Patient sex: M
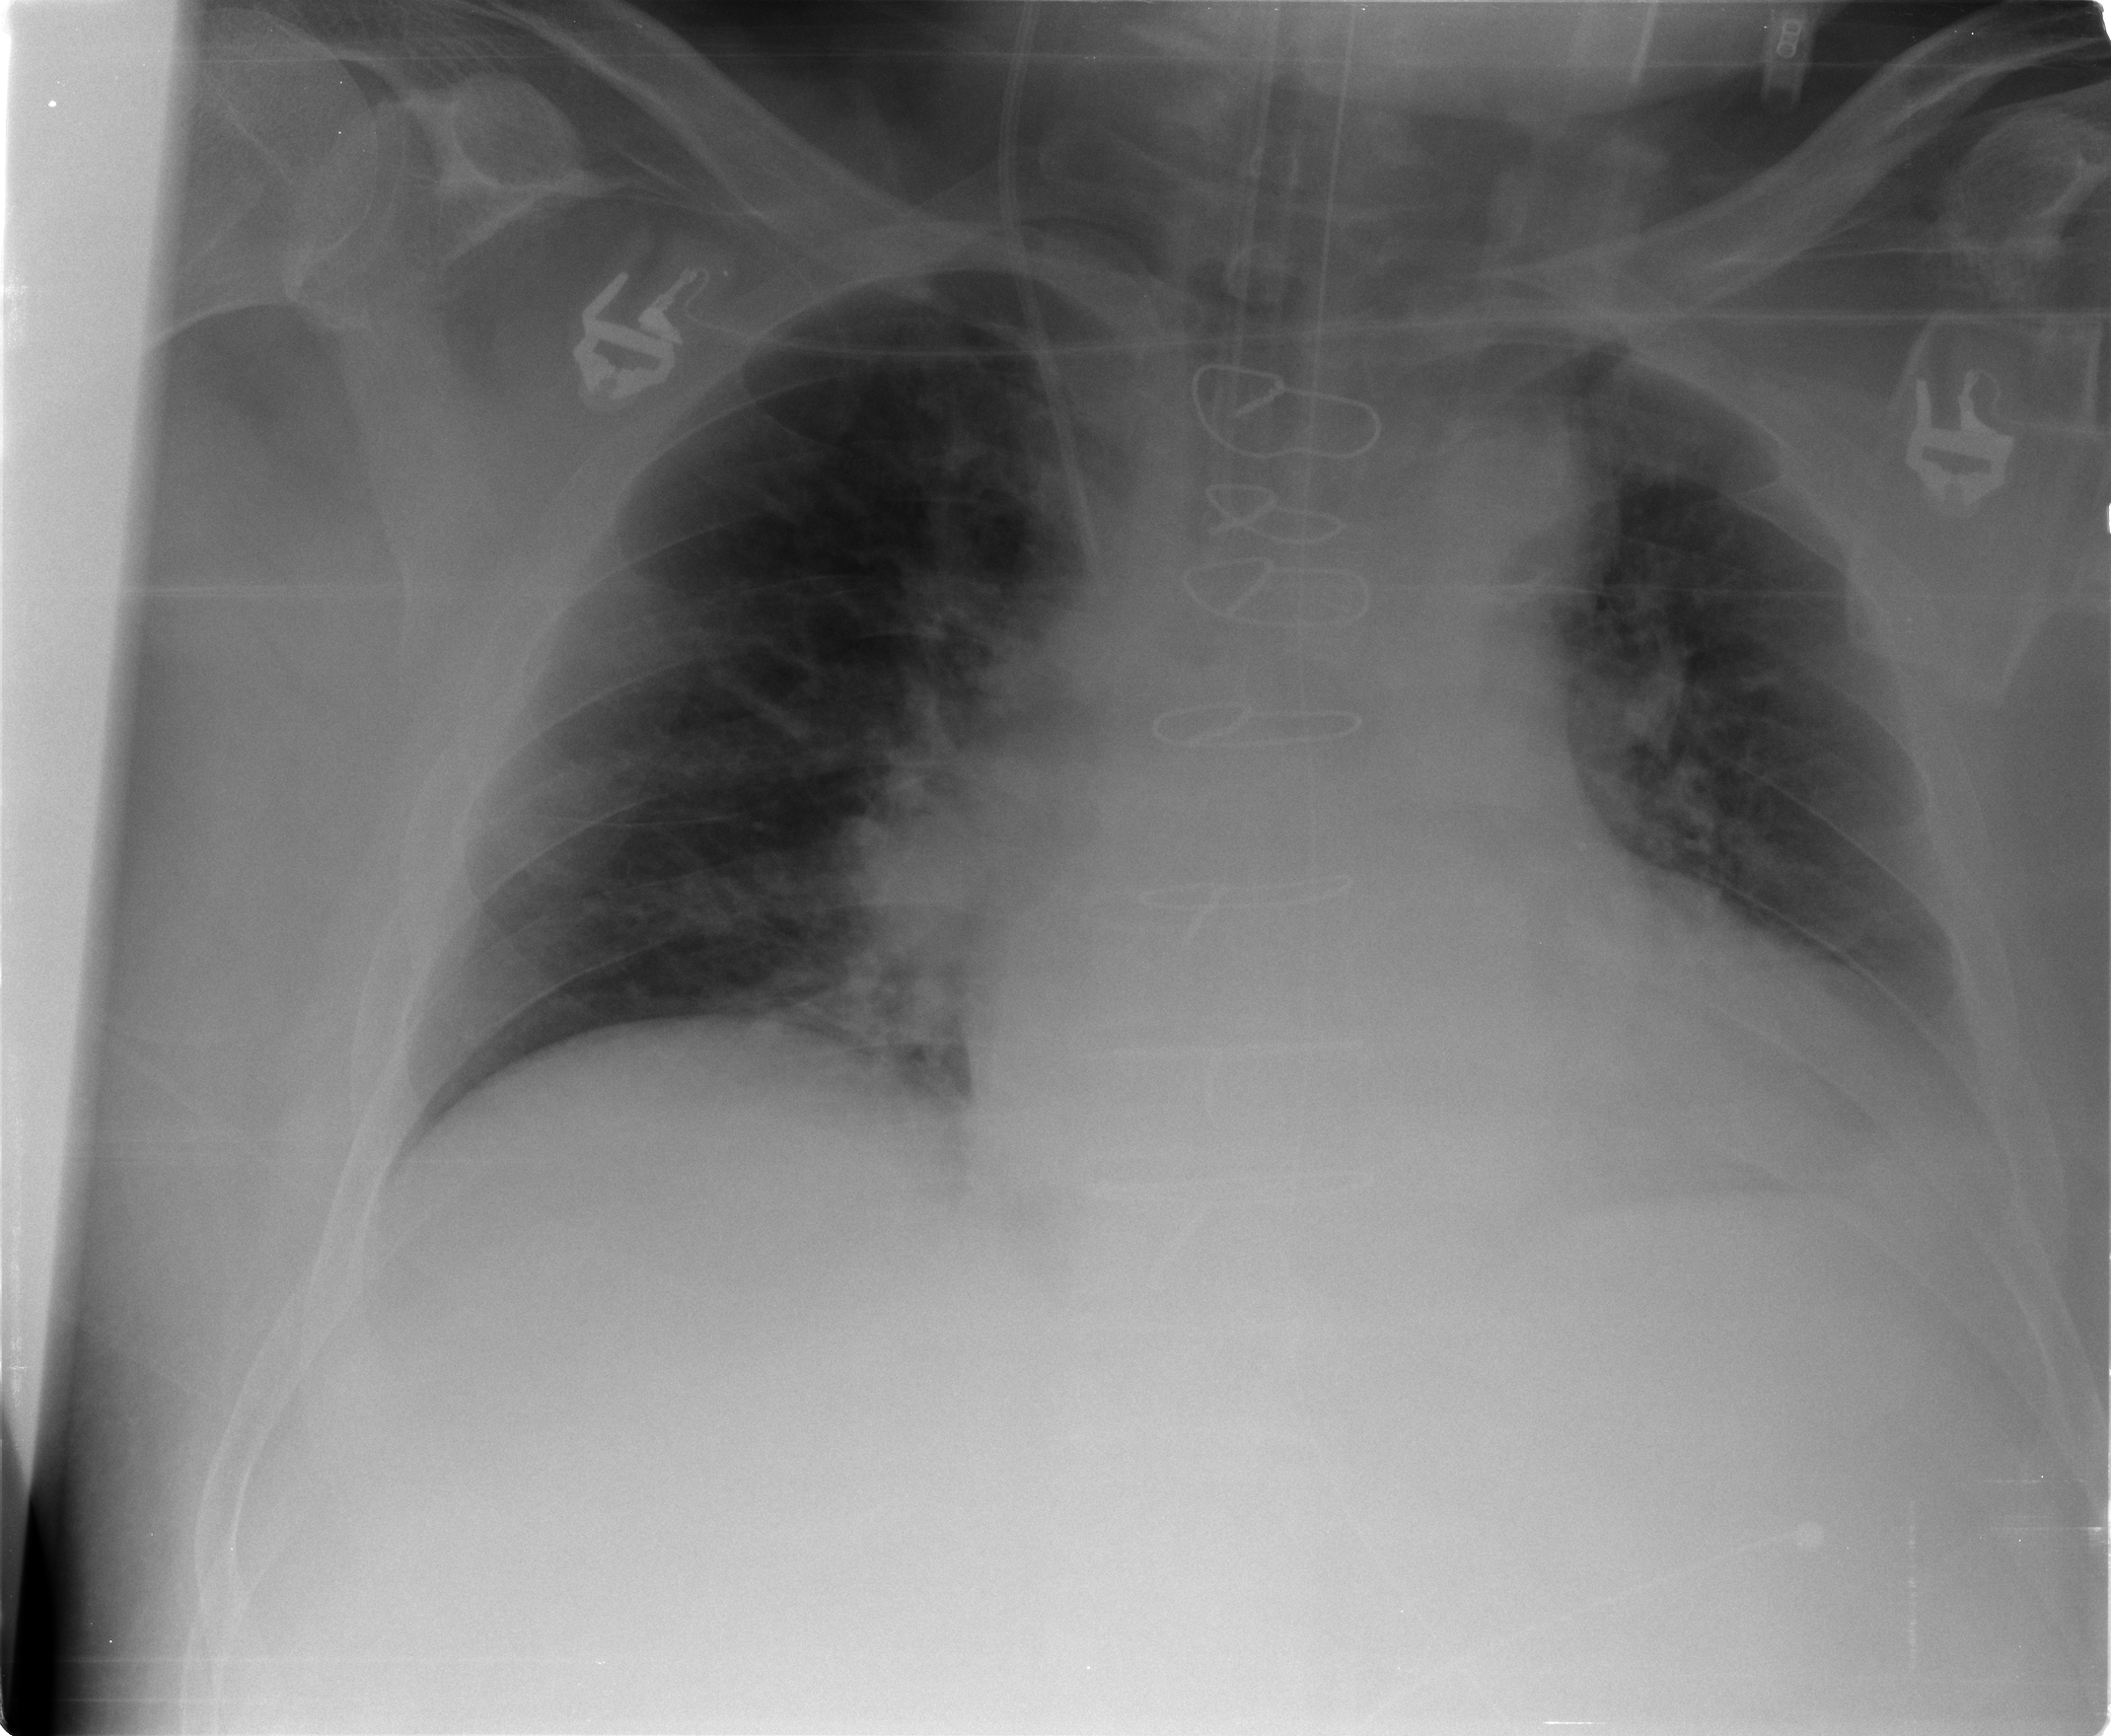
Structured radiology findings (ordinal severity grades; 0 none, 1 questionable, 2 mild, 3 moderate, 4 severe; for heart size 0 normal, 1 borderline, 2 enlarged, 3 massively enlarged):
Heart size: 2
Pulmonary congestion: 2
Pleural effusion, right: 0
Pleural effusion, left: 2
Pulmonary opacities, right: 0
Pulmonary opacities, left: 0
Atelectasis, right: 1
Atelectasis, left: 2